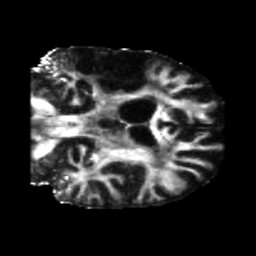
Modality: FA
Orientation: coronal
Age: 47
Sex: male
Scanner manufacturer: siemens
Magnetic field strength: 3 T
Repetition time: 5.25 s
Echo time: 0.08 s